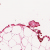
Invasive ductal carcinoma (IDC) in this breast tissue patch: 0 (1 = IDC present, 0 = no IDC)